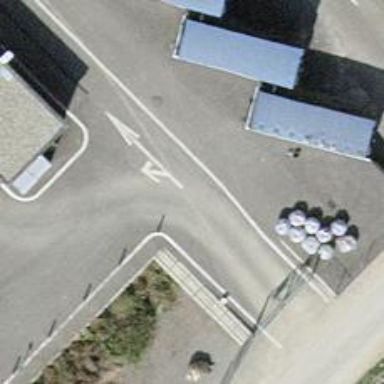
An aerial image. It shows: View of wastewater plant.